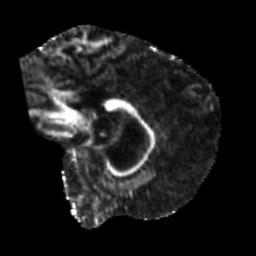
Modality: FA
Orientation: sagittal
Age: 56
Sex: male
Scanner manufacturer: siemens
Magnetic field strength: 3 T
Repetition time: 5.25 s
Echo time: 0.08 s